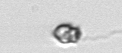
Label: Heterocapsa_rotundata